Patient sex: M
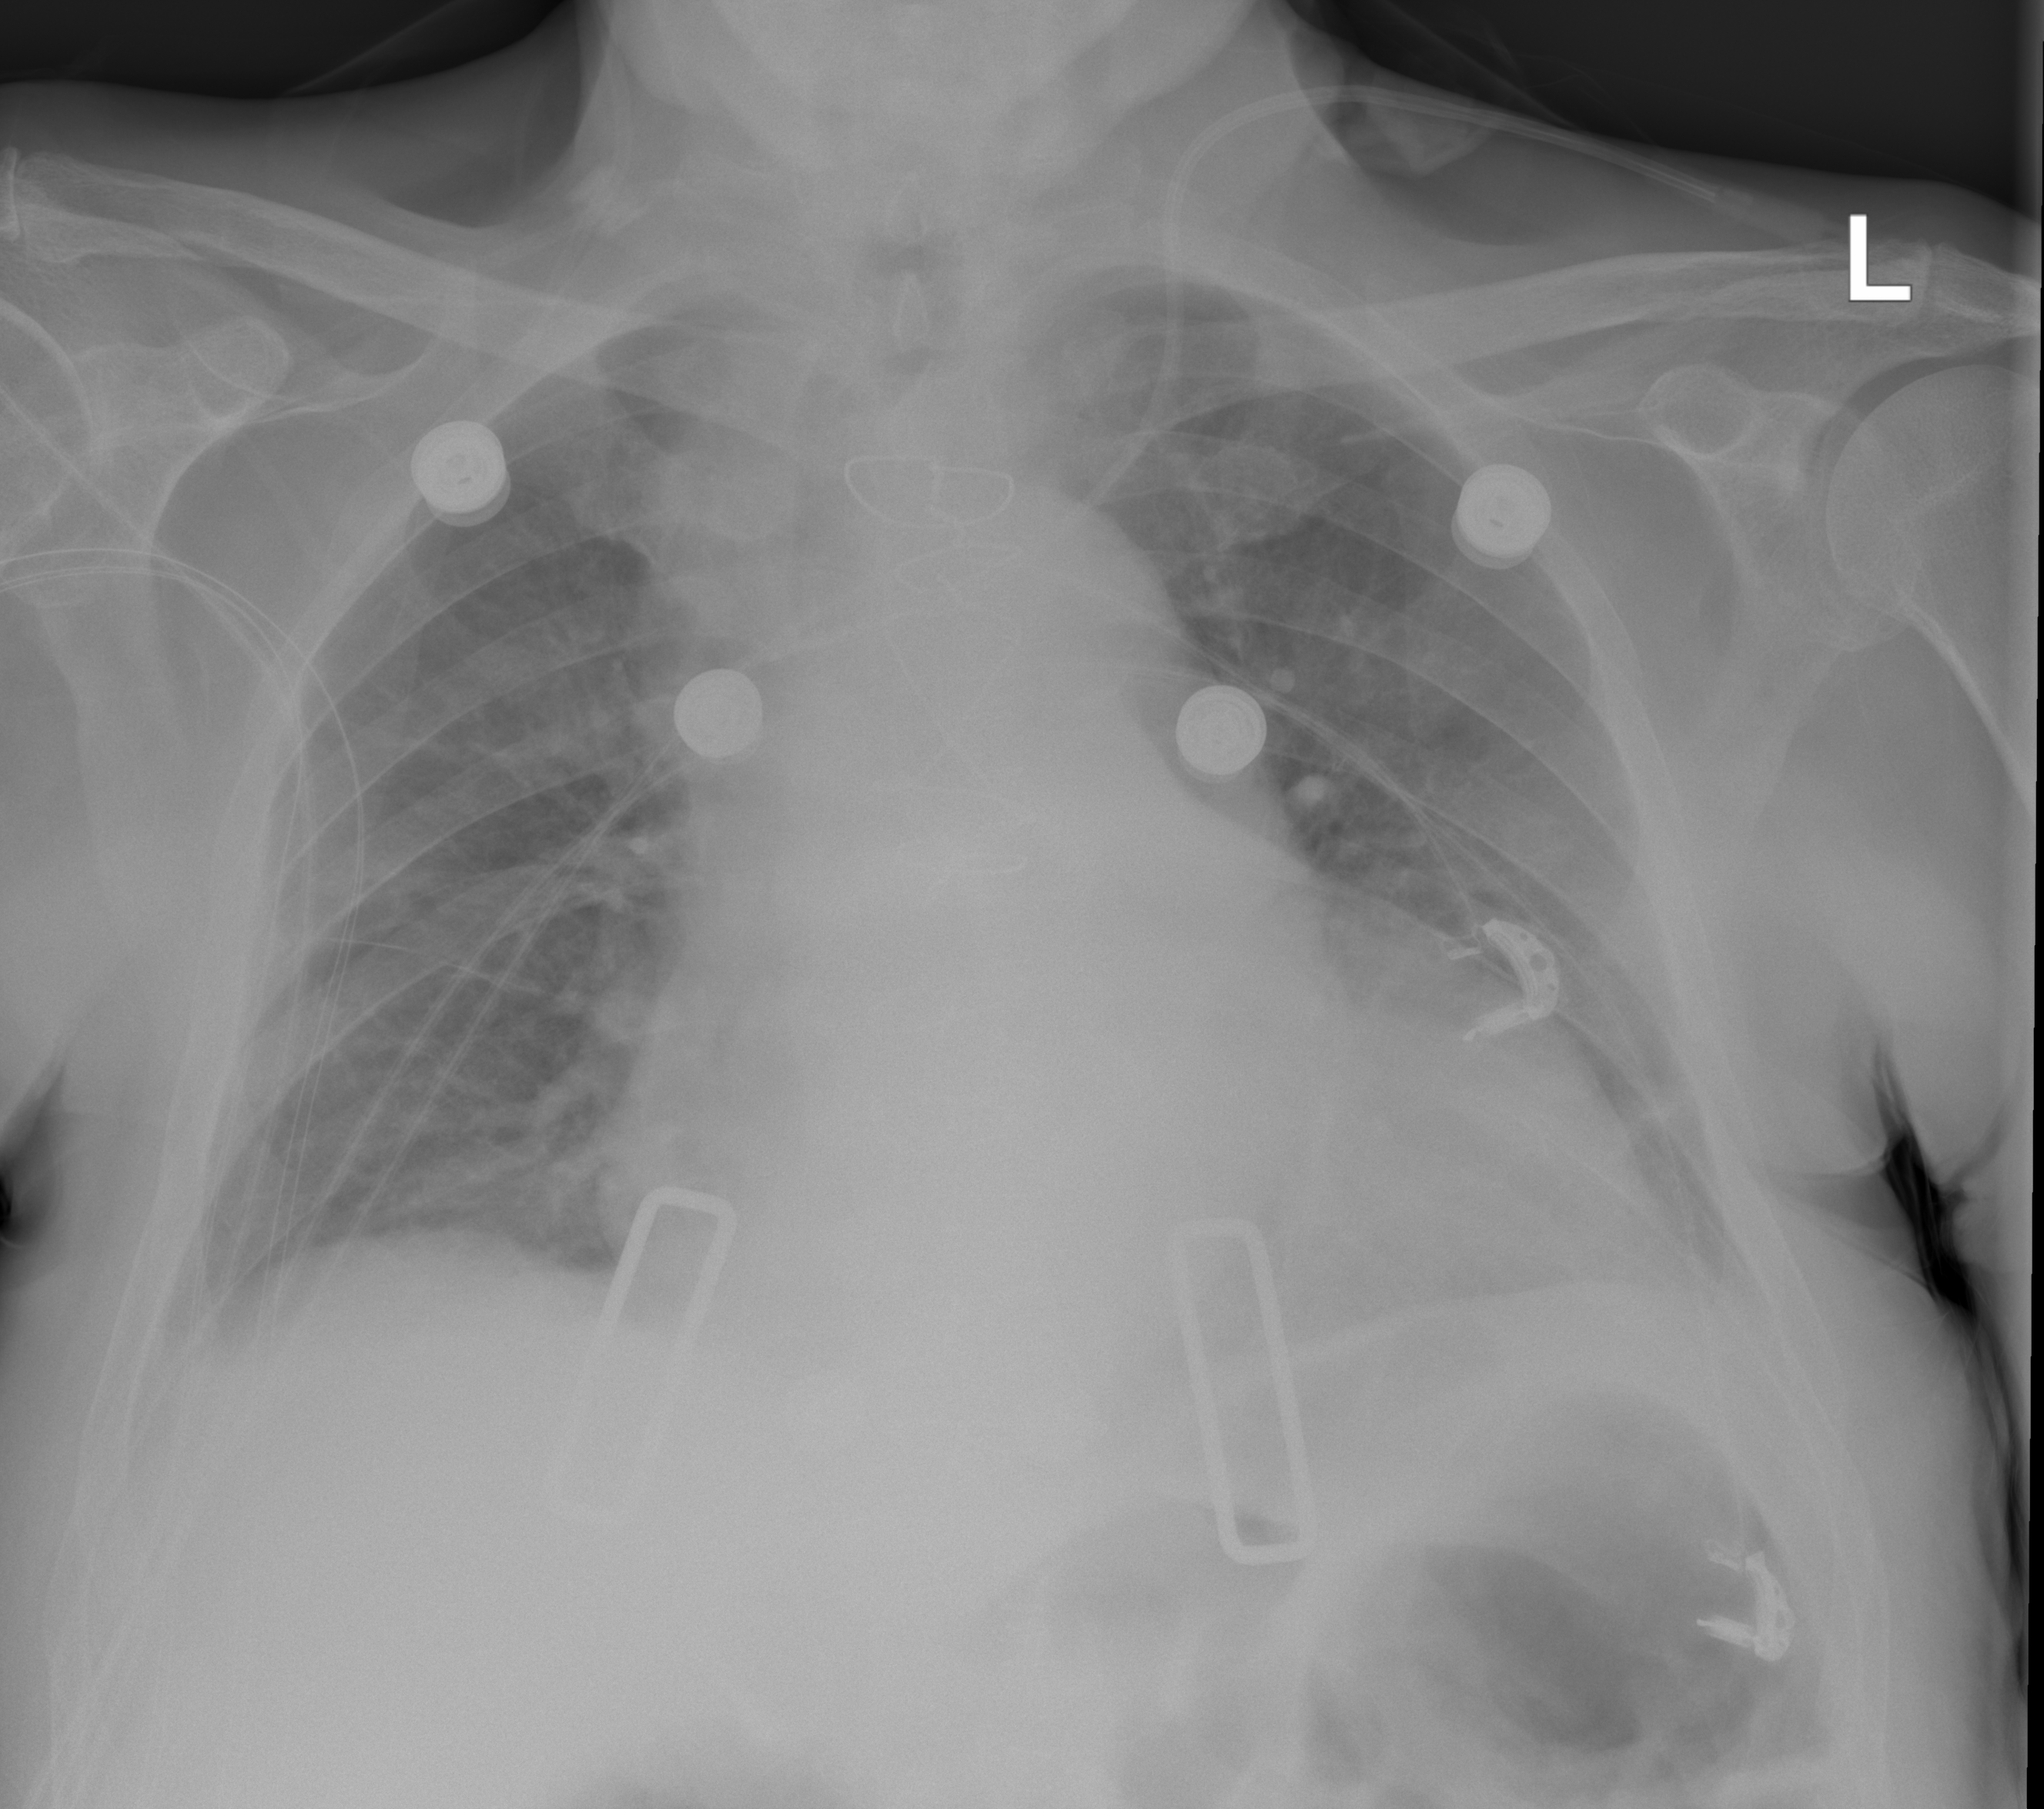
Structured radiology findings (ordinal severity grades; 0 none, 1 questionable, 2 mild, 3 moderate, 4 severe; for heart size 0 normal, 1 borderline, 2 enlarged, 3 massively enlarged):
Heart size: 2
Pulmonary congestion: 2
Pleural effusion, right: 0
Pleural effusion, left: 1
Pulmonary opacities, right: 0
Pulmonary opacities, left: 0
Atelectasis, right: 0
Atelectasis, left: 1